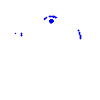
Particle: electron